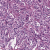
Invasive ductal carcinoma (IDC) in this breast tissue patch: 1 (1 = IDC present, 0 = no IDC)